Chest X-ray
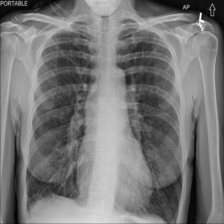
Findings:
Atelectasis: negative
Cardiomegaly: negative
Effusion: negative
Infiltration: negative
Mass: negative
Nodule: negative
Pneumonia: negative
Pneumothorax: negative
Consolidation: negative
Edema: negative
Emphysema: negative
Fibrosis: negative
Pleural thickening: negative
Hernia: negative